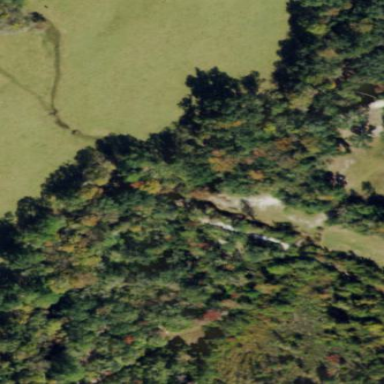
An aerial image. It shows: Mixed woodland area with various types of leaves.